Field crop: maize
Growth stage: 2
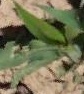
Species: maize